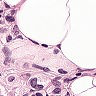
Metastatic tissue present: yes